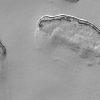
Atmospheric dust classification: not_dusty